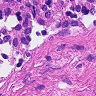
Metastatic tissue present: no